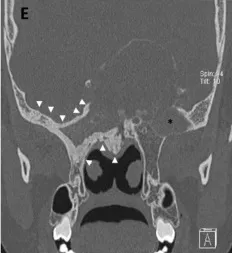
Preoperative Brain Magnetic Resonance-Imaging (MRI) and Computed tomography-scan (CT-scan). Coronal on bone density revealing thickness of the diploe on the right sphenoid wing (white arrow heads) and osteolytic lesion on the left orbital apex (black asterisk).
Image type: radiology (ct)